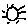
Label: sun